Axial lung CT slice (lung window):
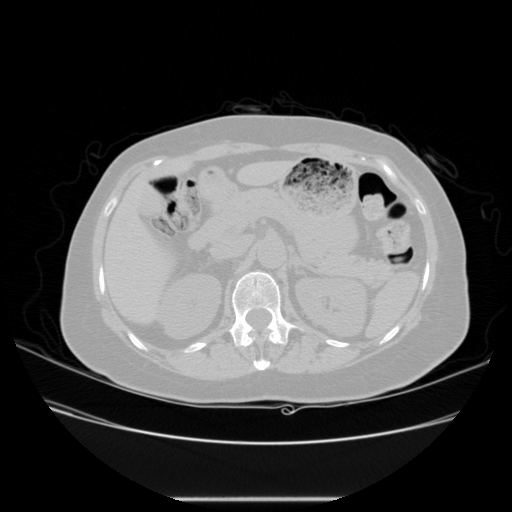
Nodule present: no